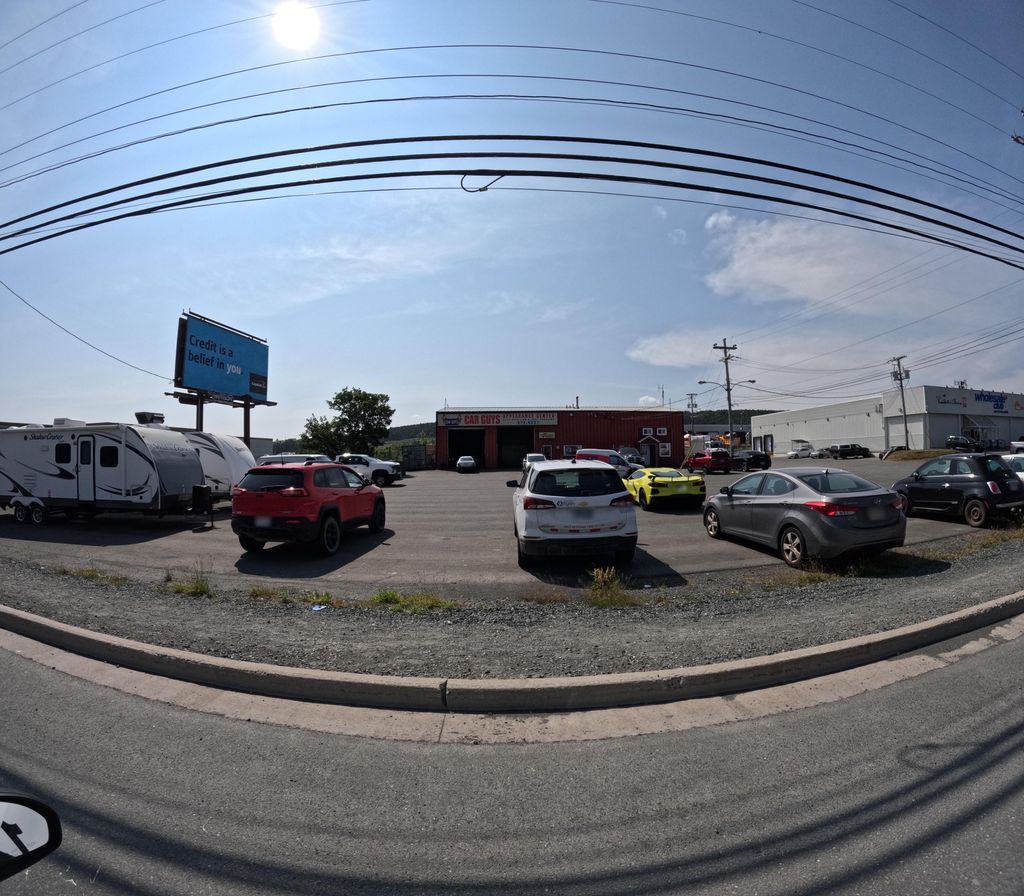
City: st_johns